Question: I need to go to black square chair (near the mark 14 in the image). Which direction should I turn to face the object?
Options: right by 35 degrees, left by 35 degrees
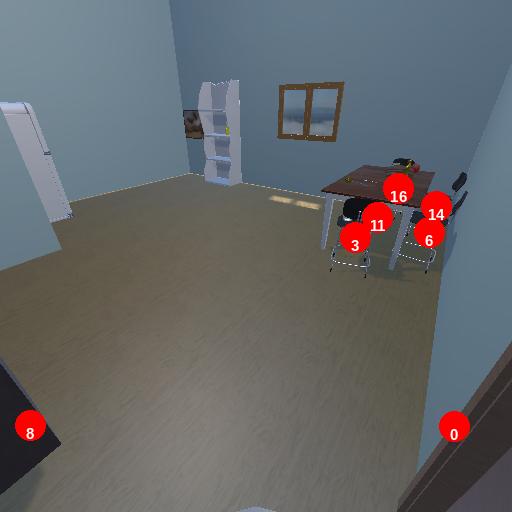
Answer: right by 35 degrees